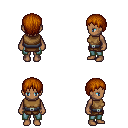
a pixel art fantasy rpg character, female body template, human, dark skin, leather chest armor, teal pants, brunette plain hairstyle, four views (front, back, left, right), 2x2 character sprite sheet, small pixel art, hard edges, no anti-aliasing